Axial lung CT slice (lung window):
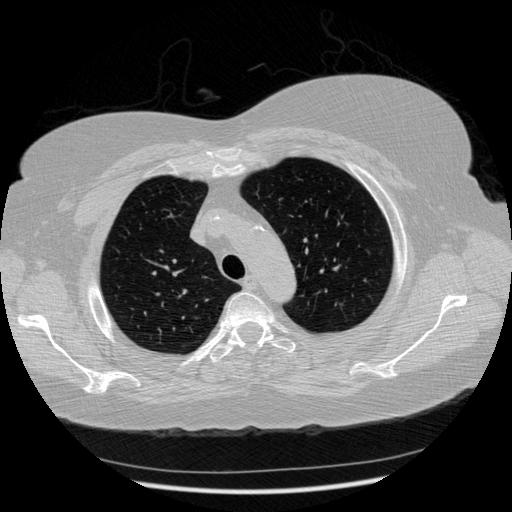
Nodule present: no